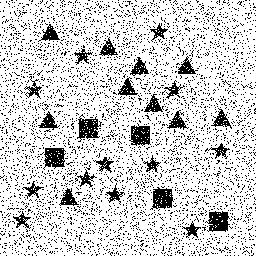
Squares: 5
Triangles: 10
Stars: 12
Total shapes: 27